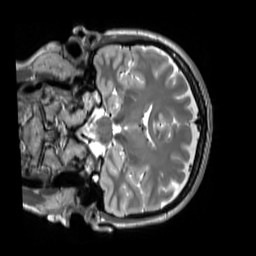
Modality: T2w
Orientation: coronal
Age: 52
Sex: female
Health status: ill
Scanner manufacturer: siemens
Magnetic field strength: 3 T
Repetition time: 2.8 s
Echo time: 0.326 s